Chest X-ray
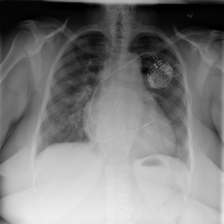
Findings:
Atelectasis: negative
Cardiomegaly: positive
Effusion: negative
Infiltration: negative
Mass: negative
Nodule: negative
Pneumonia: negative
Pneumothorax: positive
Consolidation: negative
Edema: negative
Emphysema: negative
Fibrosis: negative
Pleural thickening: negative
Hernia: negative